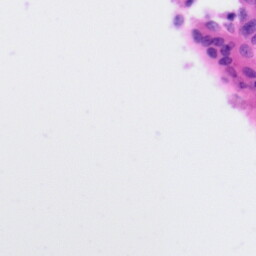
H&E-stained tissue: Tonsil